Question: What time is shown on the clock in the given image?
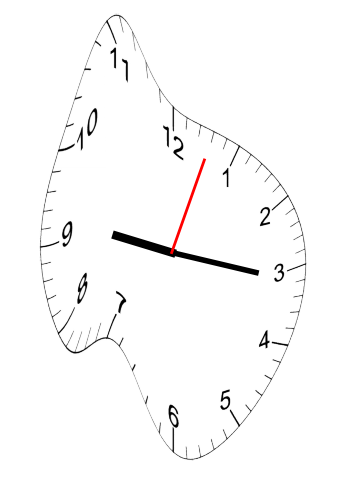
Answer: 09:16:03